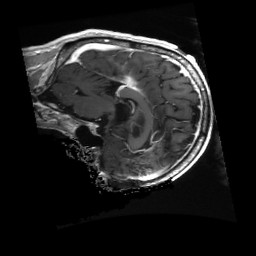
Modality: T1w
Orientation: sagittal
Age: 56
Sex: male
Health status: ill